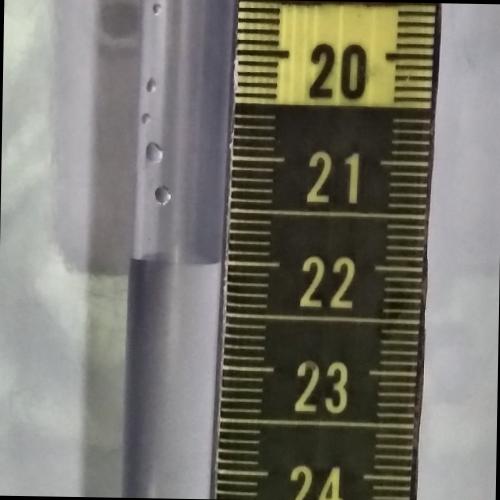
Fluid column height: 22.0 cm